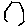
Label: hexagon